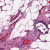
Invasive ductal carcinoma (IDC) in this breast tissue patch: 0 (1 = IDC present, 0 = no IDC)